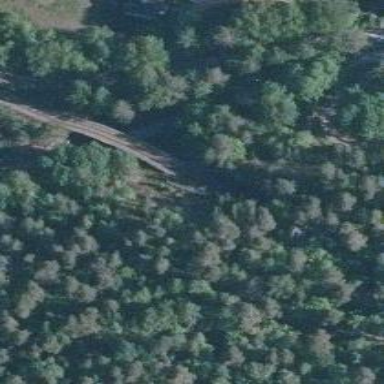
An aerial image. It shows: Railway bridge.